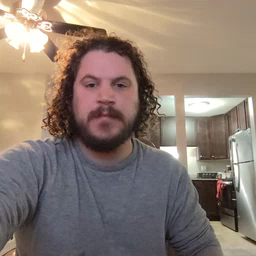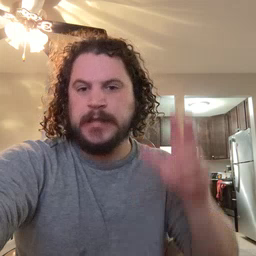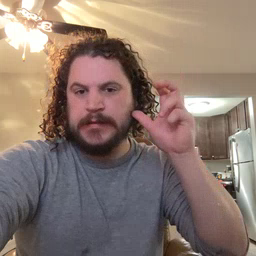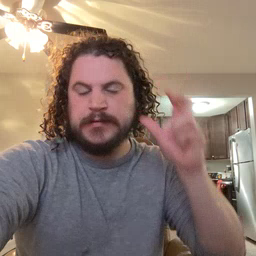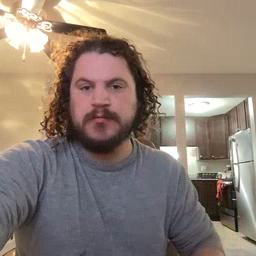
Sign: listen